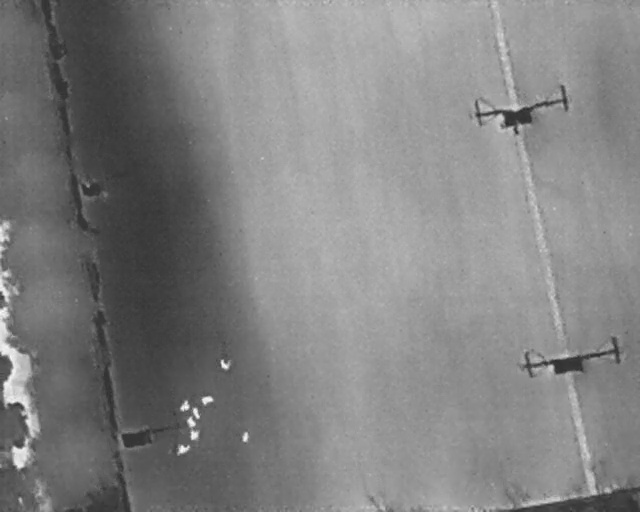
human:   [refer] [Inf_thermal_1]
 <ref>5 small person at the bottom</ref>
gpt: <box>[[34, 70, 36, 72, 2], [31, 77, 33, 79, 2], [29, 79, 31, 81, 2], [29, 84, 31, 85, 2], [37, 84, 39, 85, 2]]</box>